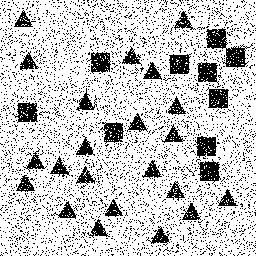
Squares: 10
Triangles: 22
Stars: 0
Total shapes: 32